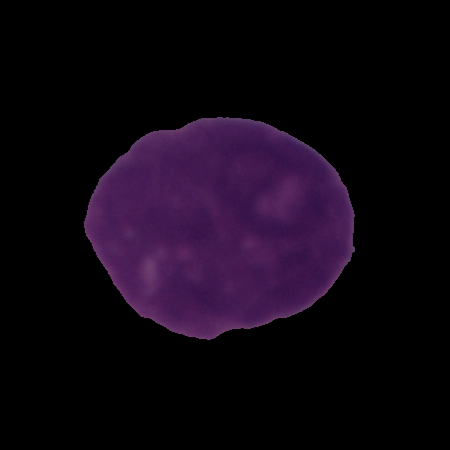
Label: cancer